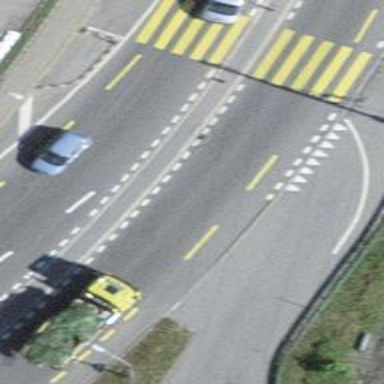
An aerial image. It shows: Primary highway with dedicated lane for cyclists.